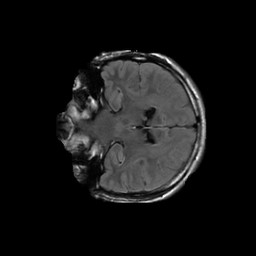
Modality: FLAIR
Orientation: coronal
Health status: ill
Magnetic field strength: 3 T